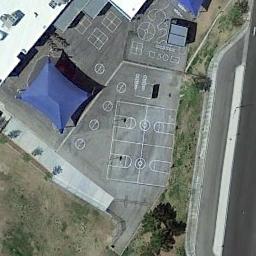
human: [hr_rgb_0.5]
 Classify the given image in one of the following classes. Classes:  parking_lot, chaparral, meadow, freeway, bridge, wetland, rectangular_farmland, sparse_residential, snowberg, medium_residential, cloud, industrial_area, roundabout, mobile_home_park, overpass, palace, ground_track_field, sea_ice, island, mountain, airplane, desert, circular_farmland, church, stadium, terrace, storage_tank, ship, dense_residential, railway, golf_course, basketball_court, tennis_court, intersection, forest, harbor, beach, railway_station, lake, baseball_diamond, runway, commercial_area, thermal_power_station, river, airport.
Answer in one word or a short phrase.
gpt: basketball_court